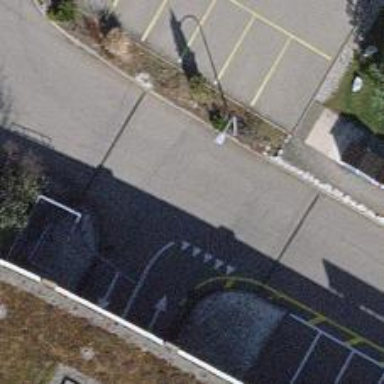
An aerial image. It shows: Asphalt parking aisle along service road.